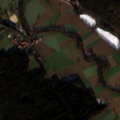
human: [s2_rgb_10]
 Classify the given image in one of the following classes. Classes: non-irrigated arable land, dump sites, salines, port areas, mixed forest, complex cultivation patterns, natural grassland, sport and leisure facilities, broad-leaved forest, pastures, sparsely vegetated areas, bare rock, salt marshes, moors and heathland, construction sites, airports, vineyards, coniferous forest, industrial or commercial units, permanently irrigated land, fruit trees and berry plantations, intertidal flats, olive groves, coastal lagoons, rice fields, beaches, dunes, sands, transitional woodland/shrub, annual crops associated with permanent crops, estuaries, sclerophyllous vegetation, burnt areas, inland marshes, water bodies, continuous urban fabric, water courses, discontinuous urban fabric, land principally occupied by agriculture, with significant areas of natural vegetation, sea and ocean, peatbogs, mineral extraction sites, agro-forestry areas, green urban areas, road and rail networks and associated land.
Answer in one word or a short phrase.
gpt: non-irrigated arable land, complex cultivation patterns, mixed forest